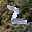
Label: 2